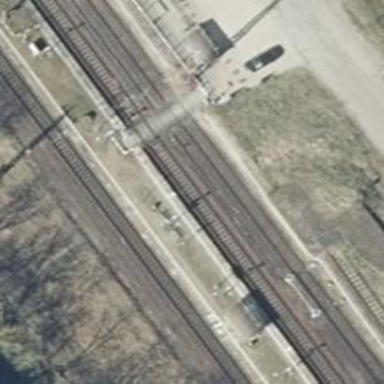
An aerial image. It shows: Platform edge at railway station.